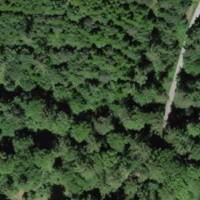
EUNIS habitat code: 44
Species observed at this site:
Aegopodium podagraria